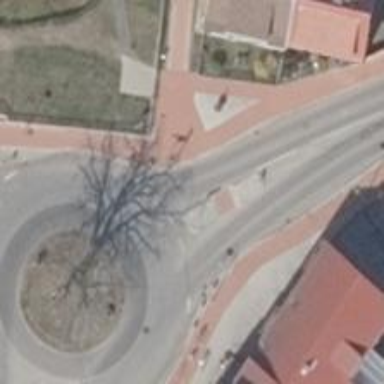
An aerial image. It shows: Unmarked crossing with pedestrian island.